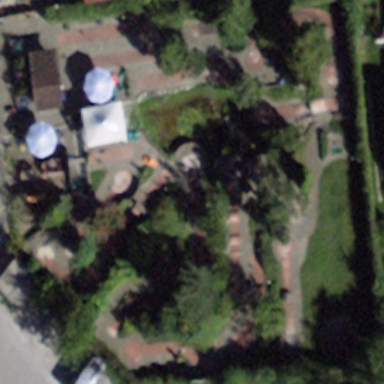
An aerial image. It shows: Miniature golf leisure land.